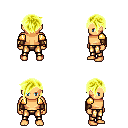
a pixel art fantasy rpg character, male body template, human, tanned skin, gold arm armor, gold greaves, gold pixie cut hairstyle, leather bracers, four views (front, back, left, right), 2x2 character sprite sheet, small pixel art, hard edges, no anti-aliasing